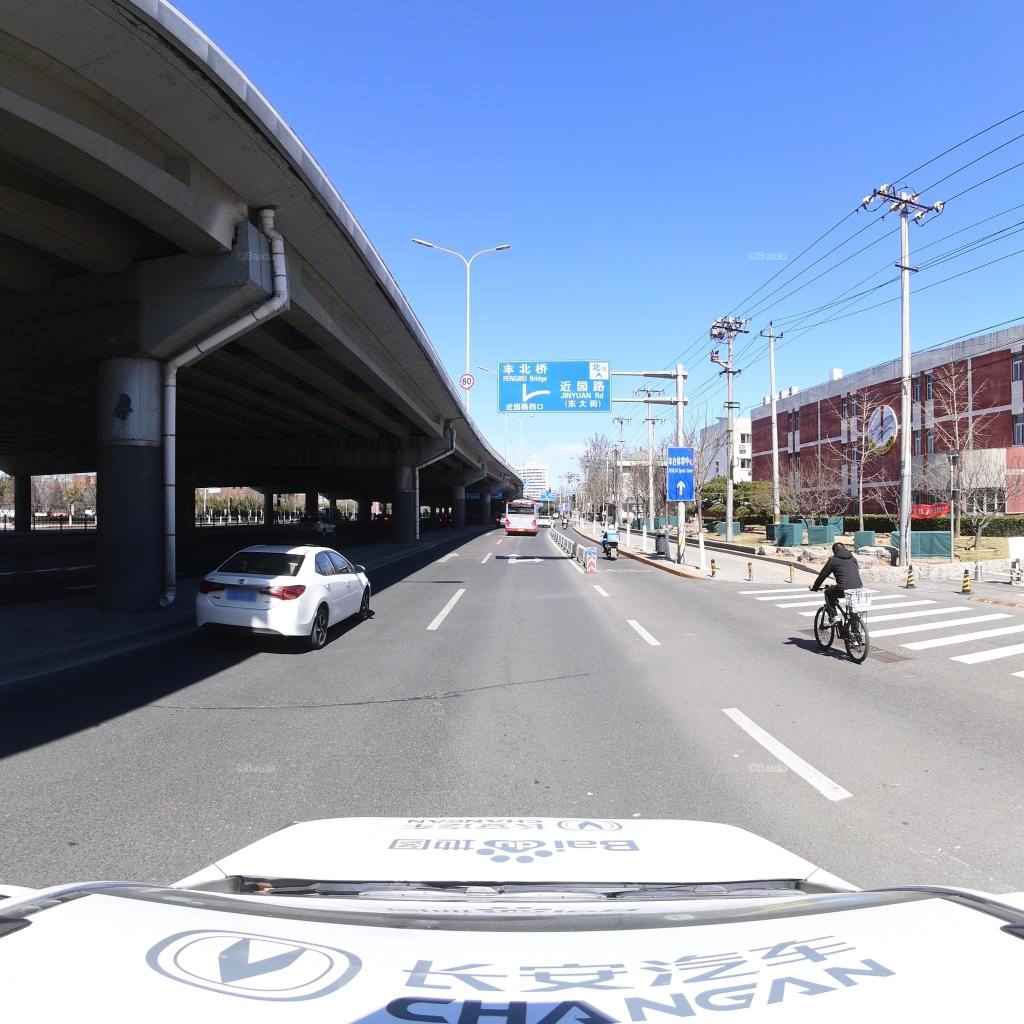
Region: Fengtai
Road damage annotations: transverse patch